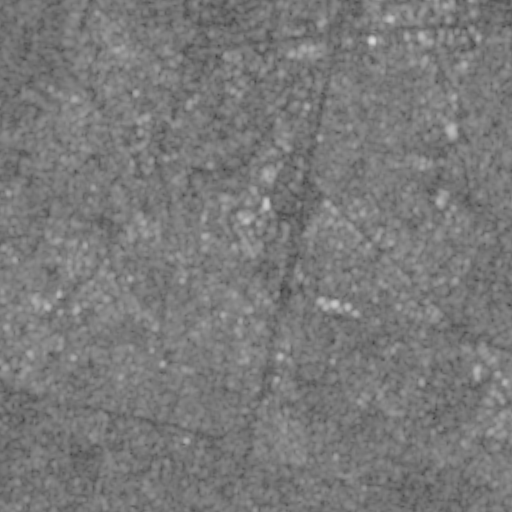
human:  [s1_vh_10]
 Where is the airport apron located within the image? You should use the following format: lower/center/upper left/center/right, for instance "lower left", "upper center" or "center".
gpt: The airport apron is located in the upper center of the image.
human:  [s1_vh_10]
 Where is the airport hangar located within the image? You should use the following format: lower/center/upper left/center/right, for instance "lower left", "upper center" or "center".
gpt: The airport hangar is located in the upper center of the image.
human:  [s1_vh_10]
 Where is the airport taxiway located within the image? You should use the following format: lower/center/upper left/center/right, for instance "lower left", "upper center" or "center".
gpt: The airport taxiway is located in the upper left of the image.
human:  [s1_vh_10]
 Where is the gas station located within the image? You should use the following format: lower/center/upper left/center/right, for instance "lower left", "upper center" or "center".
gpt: The gas station is located in the upper center of the image.
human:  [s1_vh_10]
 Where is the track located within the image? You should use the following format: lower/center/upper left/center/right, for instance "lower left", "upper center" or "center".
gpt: The track is located in the center right of the image.
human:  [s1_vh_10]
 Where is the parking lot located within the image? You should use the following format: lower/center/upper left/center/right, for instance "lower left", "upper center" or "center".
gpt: There is no parking lot in the image.

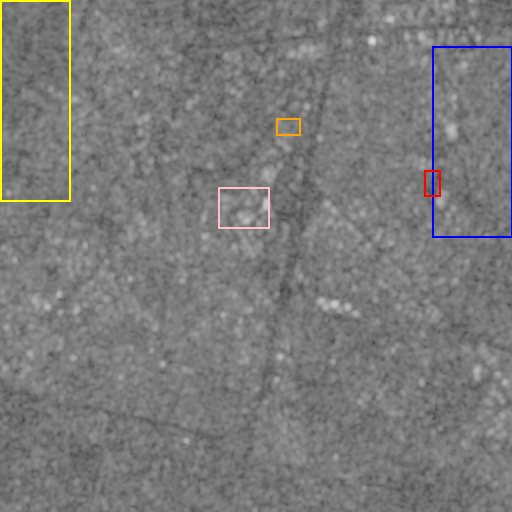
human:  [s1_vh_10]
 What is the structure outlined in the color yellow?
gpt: The structure outlined in yellow is a crop field.
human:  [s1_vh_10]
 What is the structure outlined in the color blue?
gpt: The structure outlined in blue is a park.
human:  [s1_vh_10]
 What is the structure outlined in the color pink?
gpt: The structure outlined in pink is a parking lot.
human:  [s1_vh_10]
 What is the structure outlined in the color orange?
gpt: The structure outlined in orange is a power substation.
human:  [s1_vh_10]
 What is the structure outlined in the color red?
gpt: The structure outlined in red is a track.
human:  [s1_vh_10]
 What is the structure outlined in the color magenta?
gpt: There is no magenta outline.